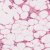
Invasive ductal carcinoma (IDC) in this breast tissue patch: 1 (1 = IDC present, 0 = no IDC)